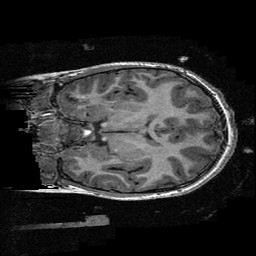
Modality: T1w
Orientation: coronal
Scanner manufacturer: ge
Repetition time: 0.008096 s
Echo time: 0.00318 s